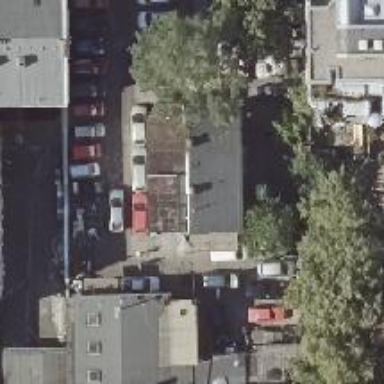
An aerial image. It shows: Car repair shop.